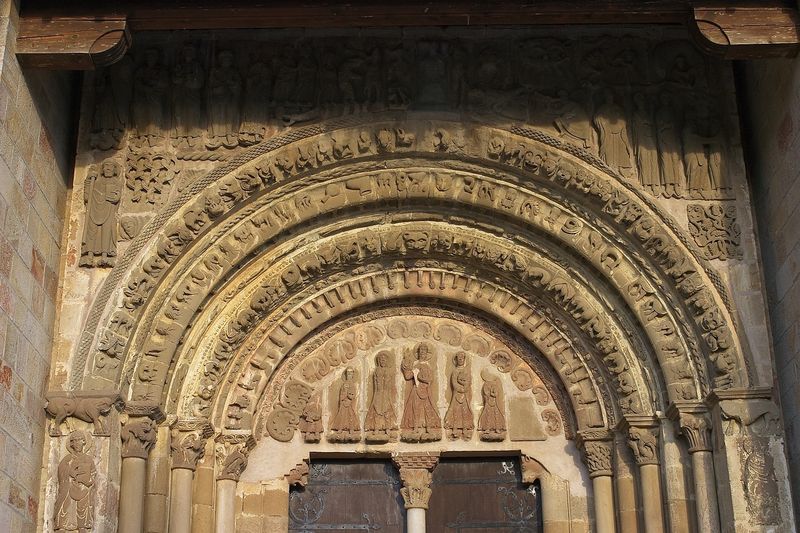
Titel: Kloster Leyre
Standort: Leyre, Kloster (EU - E)
Schlagwörter: schatten, frauen, holz, licht, säule, säulen, tür, alt, stein, relief, bogen, figuren, detail, ornamente, balken, tor, eingang, motiv, kapitelle, halbkreis, portal, heilige, fresko, beschläge, supraporte, pilger, eingelassen, prtal, säulen kapitelle